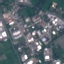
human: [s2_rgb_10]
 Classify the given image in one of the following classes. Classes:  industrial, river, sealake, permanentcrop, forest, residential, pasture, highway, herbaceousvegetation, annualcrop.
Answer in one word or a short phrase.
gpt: Industrial